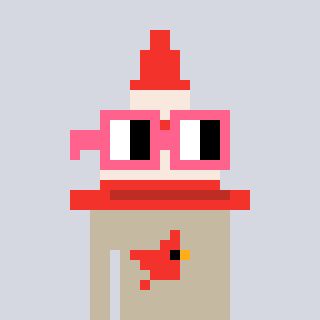
a pixel art character with square pink glasses, a cone-shaped head and a bege-colored body on a cool background